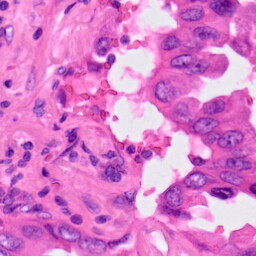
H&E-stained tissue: Lung